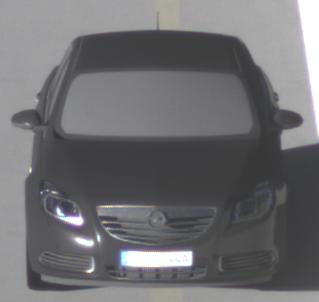
Make: Opel
Model: Insignia 1.6
Detailed model: Insignia (A) Notch Back
Model produced from: 2008/11
Model produced until: 2008/12
Doors: 4
Color: black
Road condition: dry road
Daytime: sunrise or sunset
Contrast: high contrast